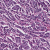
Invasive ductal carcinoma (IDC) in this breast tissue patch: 1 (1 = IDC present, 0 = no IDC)